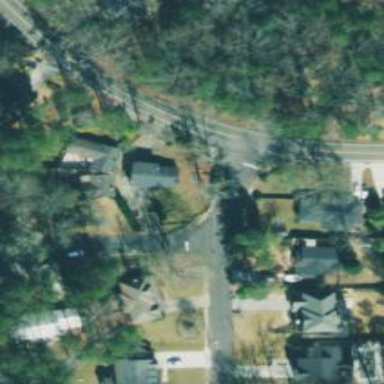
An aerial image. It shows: Residential road.